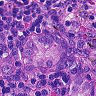
Metastatic tissue present: yes